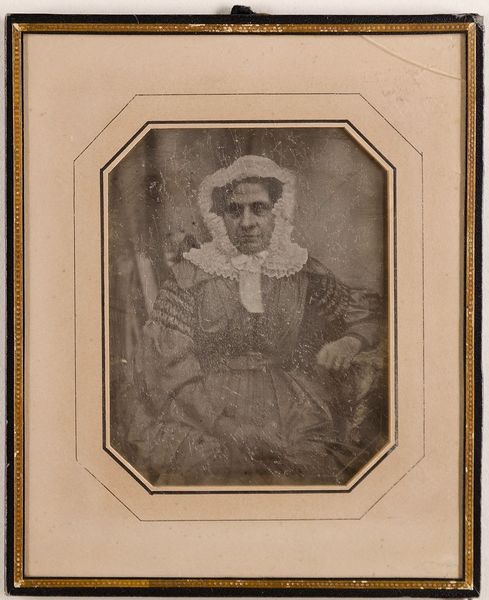
Titel: Unbekannte Frau mit Spitzenhaube
Künstler: Hermann Biow
Standort: Hamburg
Institution: Museum für Kunst und Gewerbe Hamburg
Schlagwörter: frau, haube, portrait, figur, kopfbedeckung, foto, fotografie, photographie, photo, lichtbild, daguerreotypie, bildwerke, angewandte und bildende kunst, hessische systematik, porträt, porträtfotografie, porträtphotographie, hüftbild